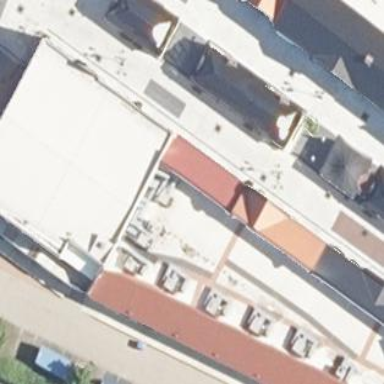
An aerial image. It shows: Retail building.